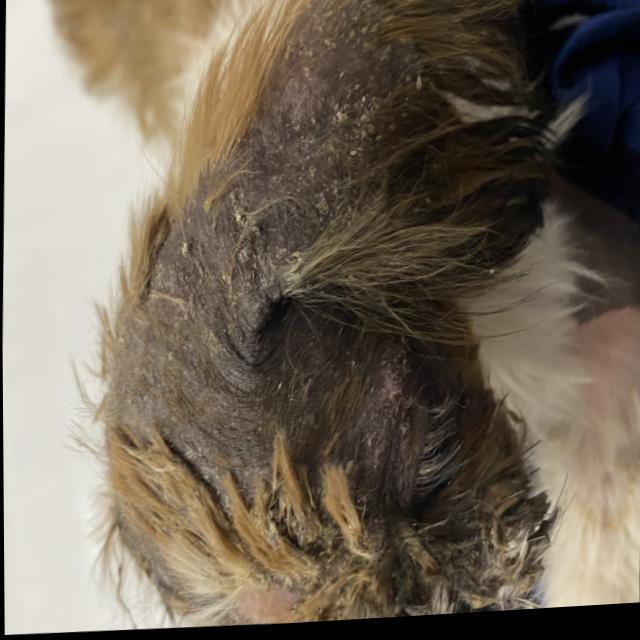
Canine demodicosis (Demodex mange) — caused by Demodex canis mites. Presents with alopecia, follicular papules, pustules, and comedones. Often localized on face and forelimbs.